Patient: sex M, age 53
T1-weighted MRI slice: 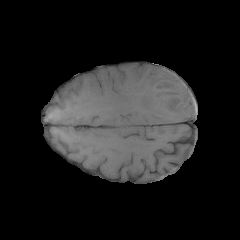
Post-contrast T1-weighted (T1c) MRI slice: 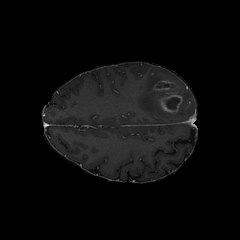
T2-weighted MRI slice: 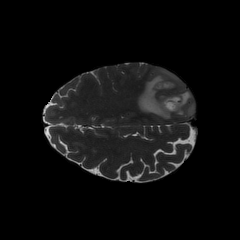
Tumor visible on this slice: yes
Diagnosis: Glioblastoma, IDH-wildtype
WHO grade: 4